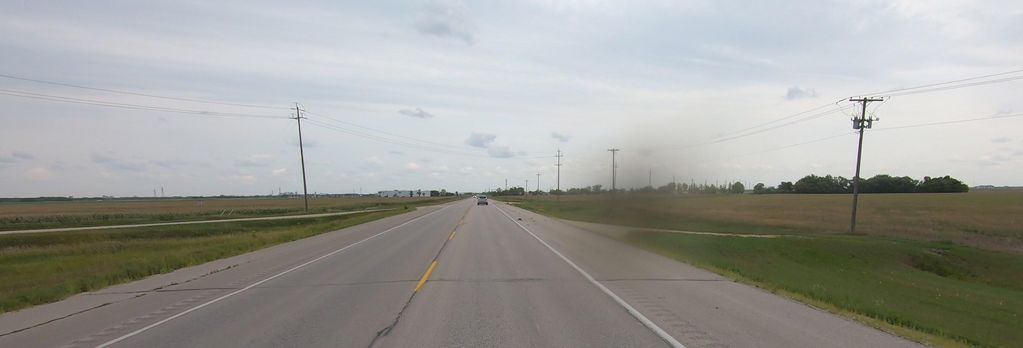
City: winnipeg